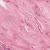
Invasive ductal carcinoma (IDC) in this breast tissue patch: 0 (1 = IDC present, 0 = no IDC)